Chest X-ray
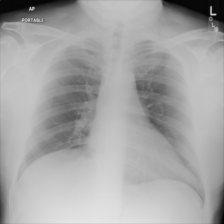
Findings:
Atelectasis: negative
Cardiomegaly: negative
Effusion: negative
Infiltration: negative
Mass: negative
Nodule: negative
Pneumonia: negative
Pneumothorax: negative
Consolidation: negative
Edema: negative
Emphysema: negative
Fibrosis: negative
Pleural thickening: negative
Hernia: negative